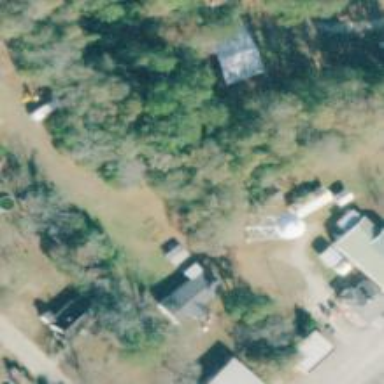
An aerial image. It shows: Water tower that is man-made.